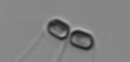
Label: Chaetoceros